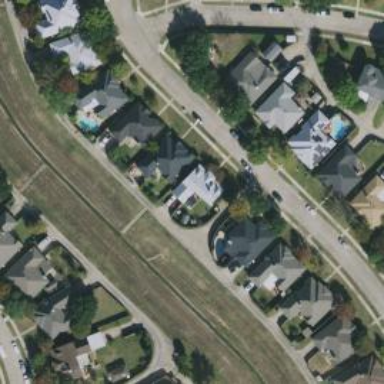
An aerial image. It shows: Alleyway designated as service road.